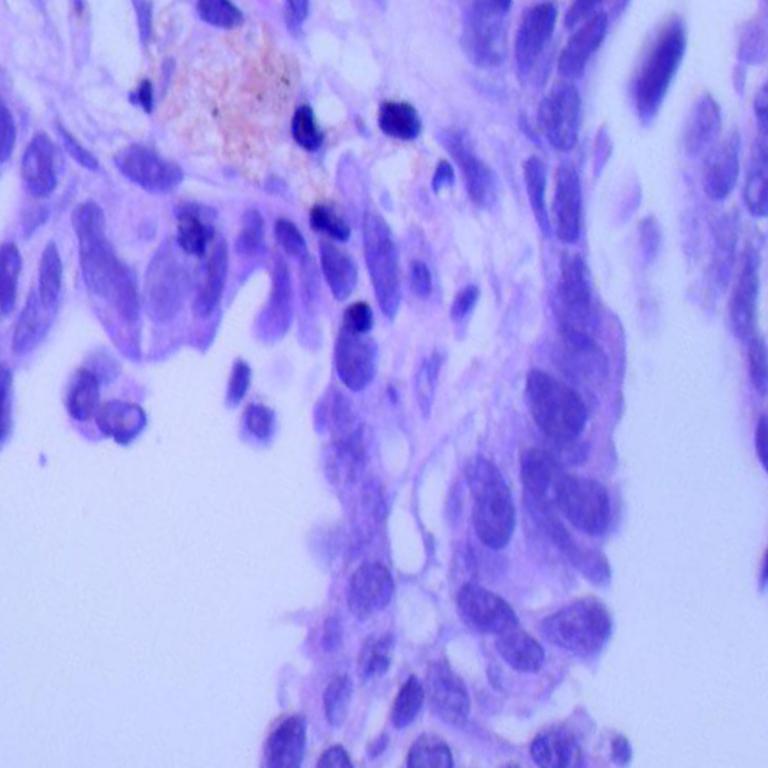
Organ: lung
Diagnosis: adenocarcinomas